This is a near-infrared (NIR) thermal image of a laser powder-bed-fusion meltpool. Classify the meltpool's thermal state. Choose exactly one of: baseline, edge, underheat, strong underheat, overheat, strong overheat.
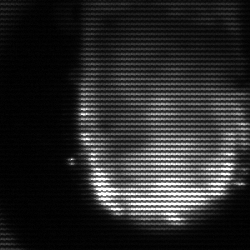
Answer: baseline